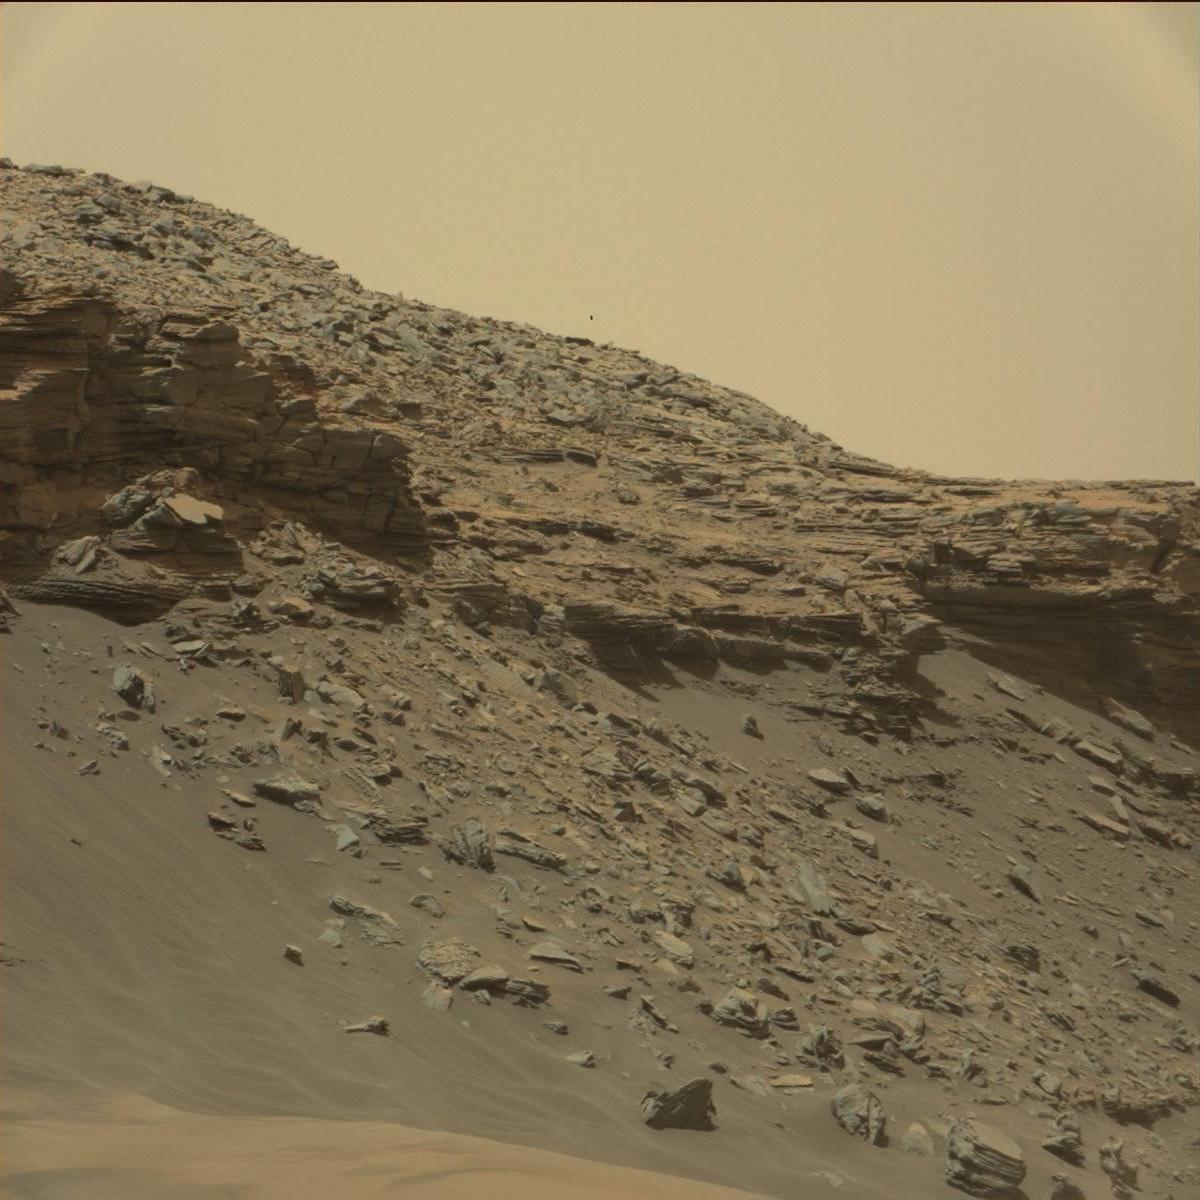
Terrain classes present: Bedrock, Sand / Soil, Sky